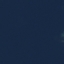
Land use / land cover: SeaLake